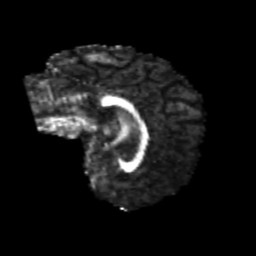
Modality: FA
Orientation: sagittal
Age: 22
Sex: female
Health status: healthy
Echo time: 0.074 s